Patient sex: F
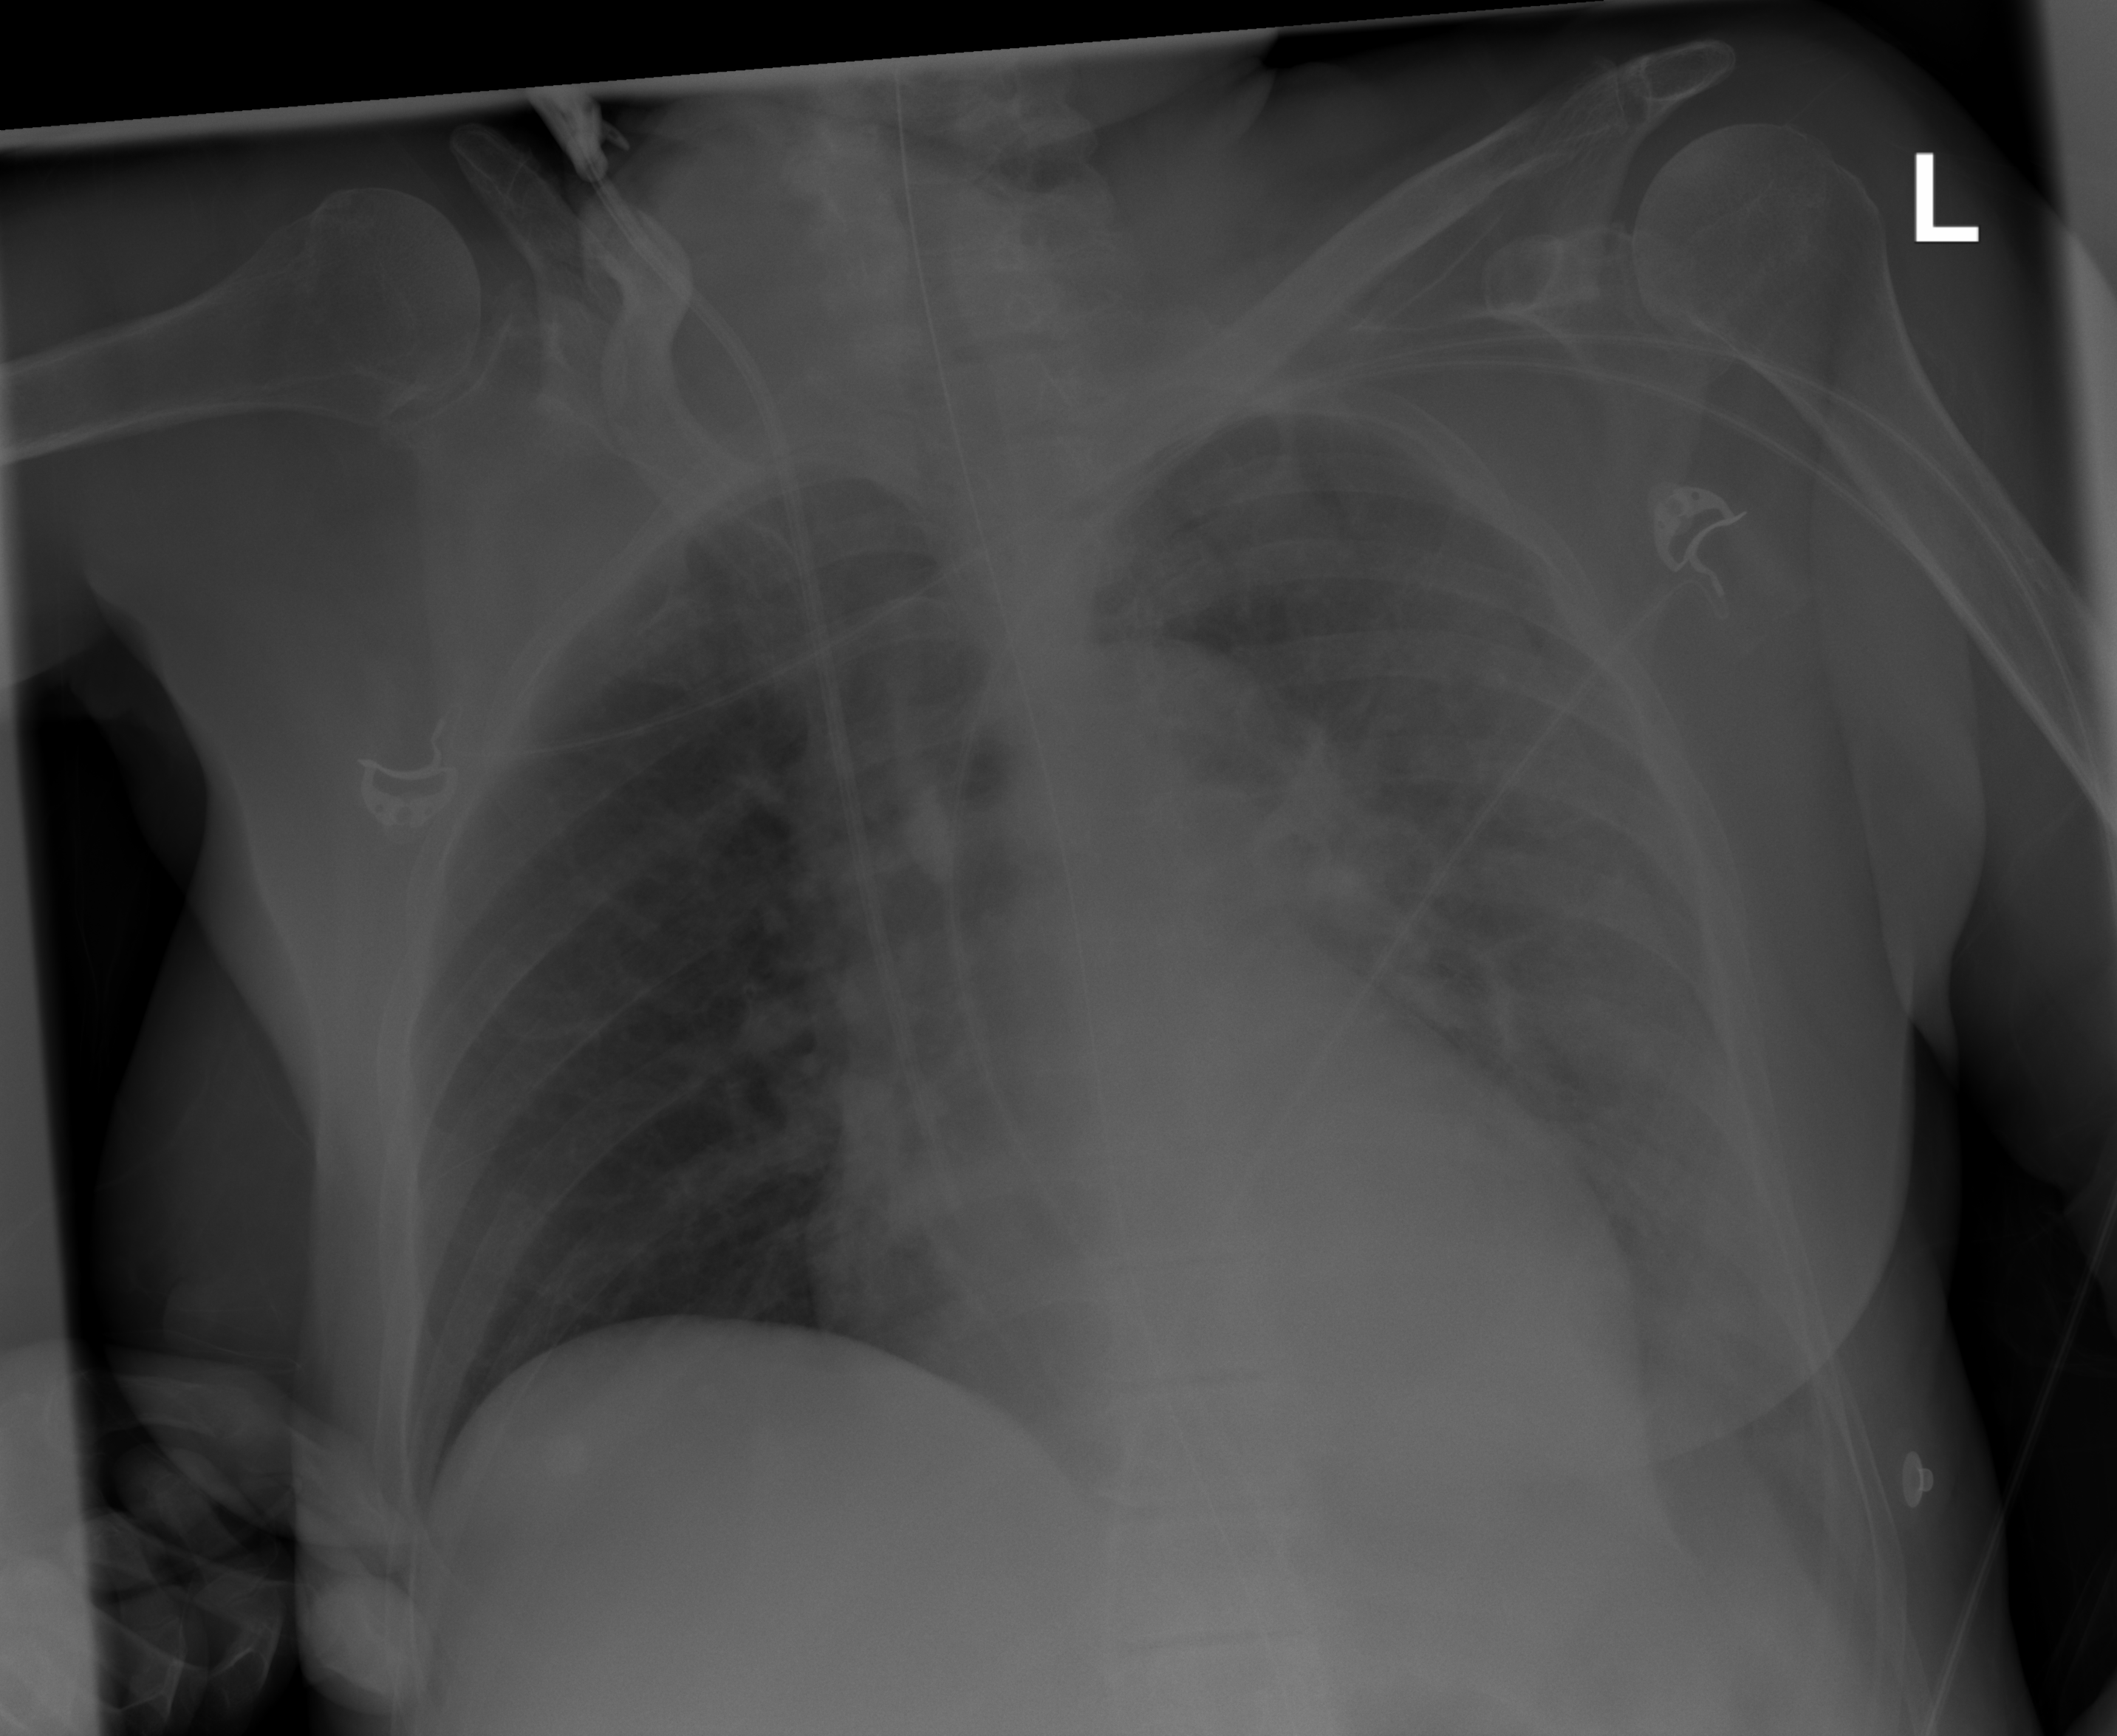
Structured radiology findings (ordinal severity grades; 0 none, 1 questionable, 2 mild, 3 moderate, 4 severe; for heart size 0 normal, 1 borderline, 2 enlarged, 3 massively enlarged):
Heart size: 0
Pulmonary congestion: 2
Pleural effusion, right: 0
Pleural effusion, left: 2
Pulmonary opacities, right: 1
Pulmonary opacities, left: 1
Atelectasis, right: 1
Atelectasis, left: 1